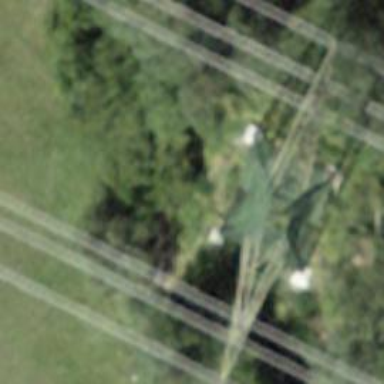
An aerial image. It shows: Power tower.